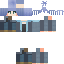
A male human skin with medium skin, wearing brown long hair dressed in a blue hoodie and brown pants, featuring a closed mouth.